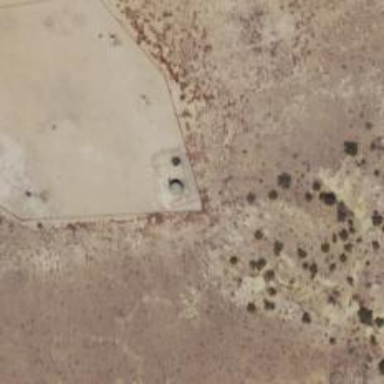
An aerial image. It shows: Storage tank with man-made structure.